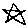
Label: star